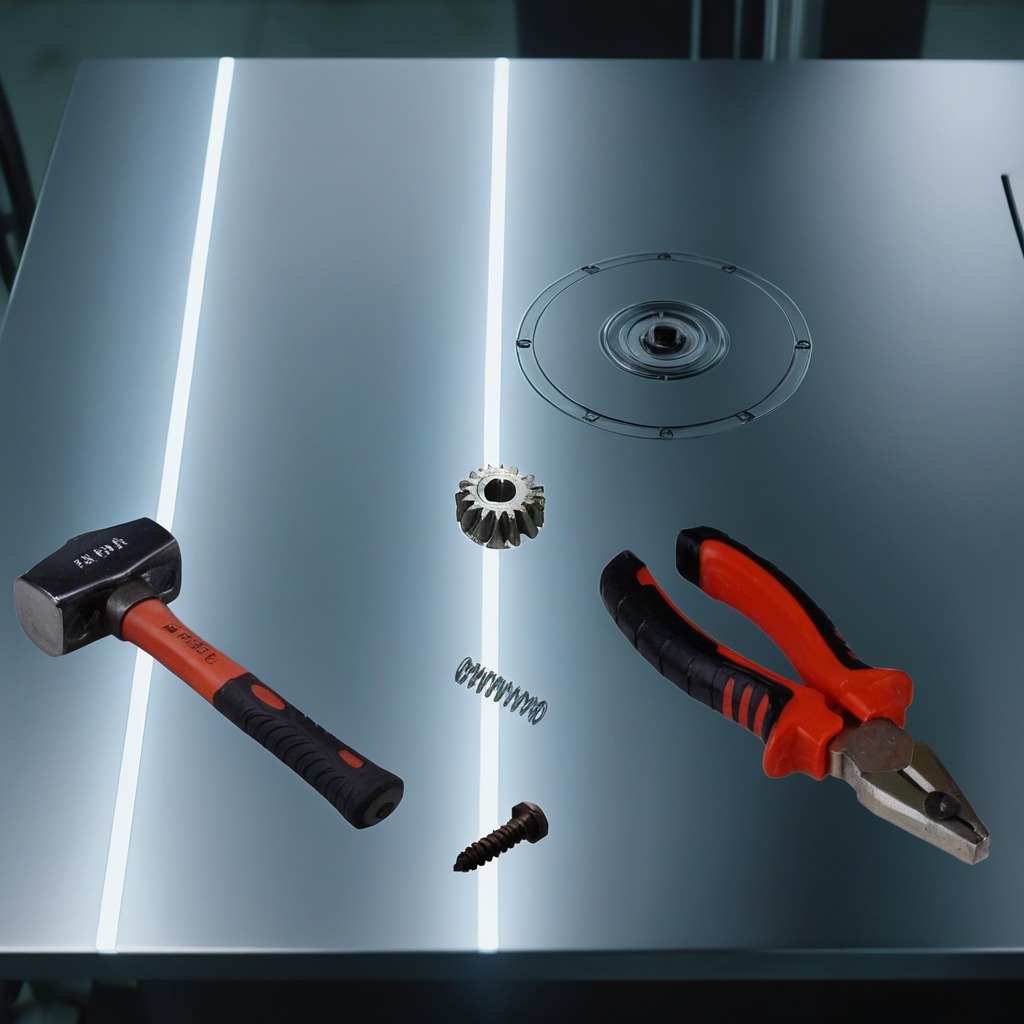
A gear with teeth, a hammer, a metal machine screw, pliers, and a coiled metal spring are lying on the metal table.